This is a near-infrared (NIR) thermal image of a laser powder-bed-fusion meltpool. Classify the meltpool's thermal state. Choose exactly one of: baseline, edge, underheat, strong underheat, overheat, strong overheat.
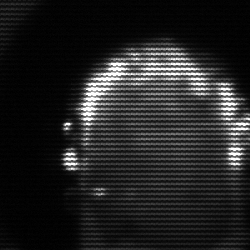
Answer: baseline